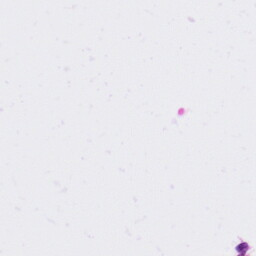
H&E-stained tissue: Ovarian